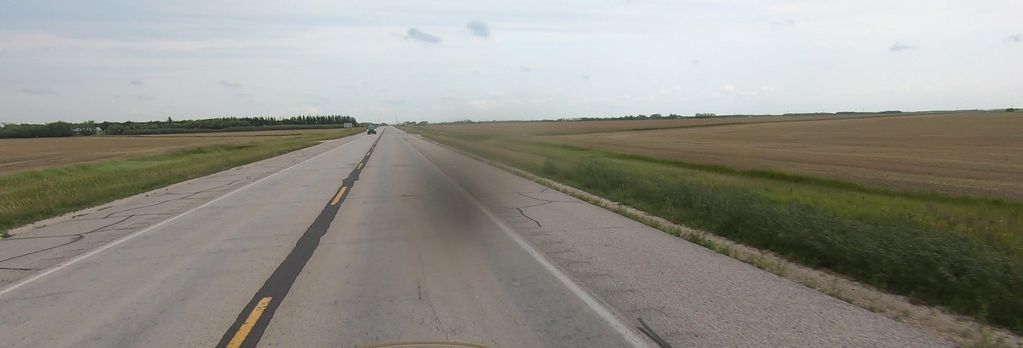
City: winnipeg